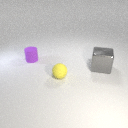
small purple rubber cylinder behind large gray metal cube